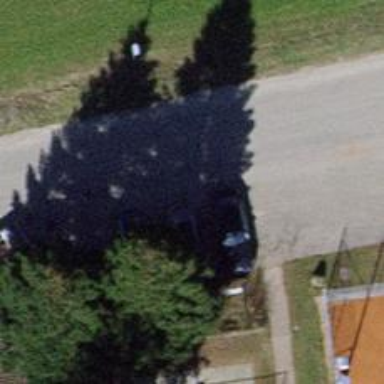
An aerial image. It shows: Parking area with surface.